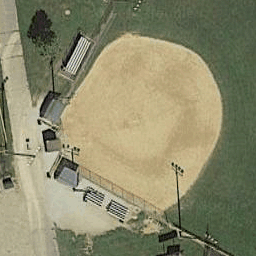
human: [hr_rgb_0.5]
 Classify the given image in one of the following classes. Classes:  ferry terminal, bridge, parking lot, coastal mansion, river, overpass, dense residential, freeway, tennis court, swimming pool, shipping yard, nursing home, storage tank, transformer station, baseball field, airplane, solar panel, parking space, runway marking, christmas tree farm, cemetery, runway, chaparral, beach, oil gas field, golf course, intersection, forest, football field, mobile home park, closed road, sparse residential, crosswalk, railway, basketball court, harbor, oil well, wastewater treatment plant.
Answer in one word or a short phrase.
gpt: baseball field